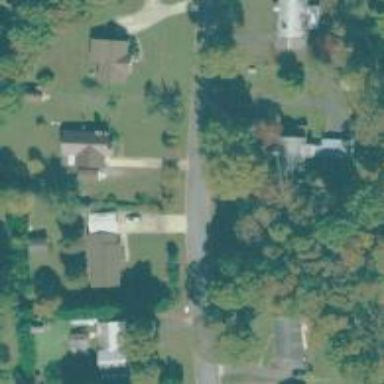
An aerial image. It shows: Residential road.